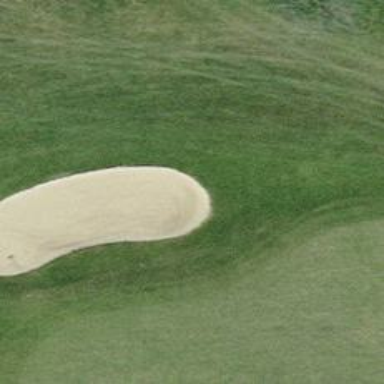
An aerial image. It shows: Sand bunker on golf course.